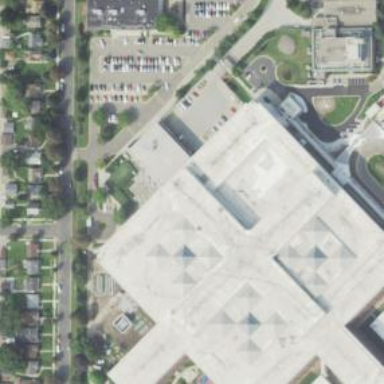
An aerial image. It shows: Hospital building providing healthcare services.